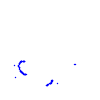
Particle: kaon